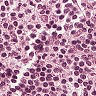
Metastatic tissue present: no